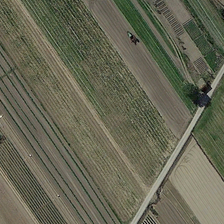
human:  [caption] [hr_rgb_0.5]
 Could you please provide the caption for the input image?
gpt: a few crooked paths pass through the farm .

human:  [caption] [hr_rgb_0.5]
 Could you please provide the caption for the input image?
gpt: the little farm consists of grass and crops .

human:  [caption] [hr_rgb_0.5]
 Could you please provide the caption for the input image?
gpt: many pieces of farmlands are orderly together .

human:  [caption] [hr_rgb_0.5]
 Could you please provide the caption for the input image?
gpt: many pieces of farmlands are orderly together .

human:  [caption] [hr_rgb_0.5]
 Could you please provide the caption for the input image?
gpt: the little farm consists of grass and crops .